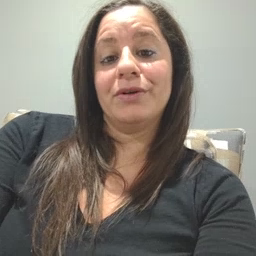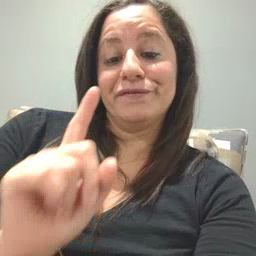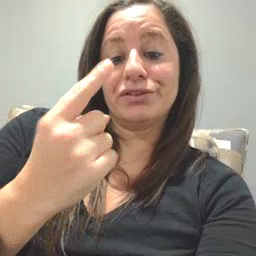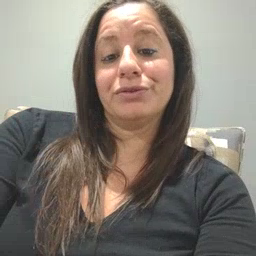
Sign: first